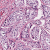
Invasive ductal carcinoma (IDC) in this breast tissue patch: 1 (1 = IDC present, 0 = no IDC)